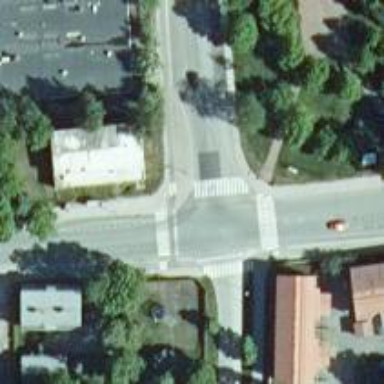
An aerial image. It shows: Marked crossing on the road.